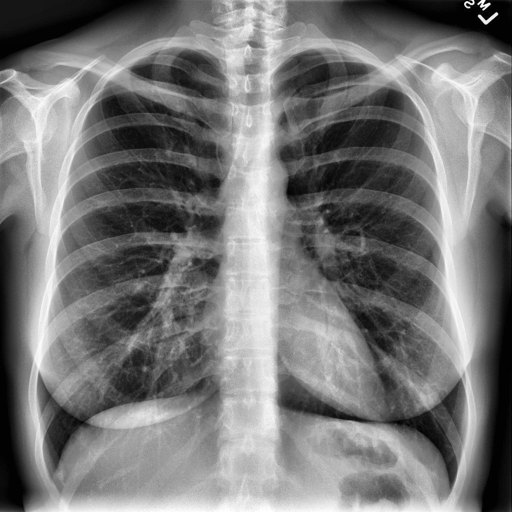
Finding: NORMAL